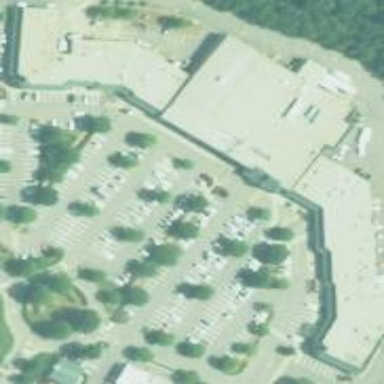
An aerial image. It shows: Commercial building.